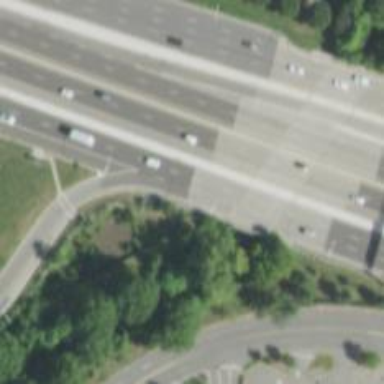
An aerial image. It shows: Trunk link highway with asphalt surface.